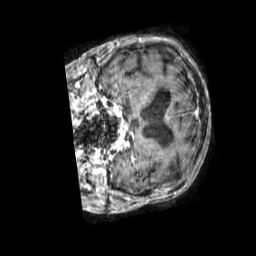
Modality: T1w
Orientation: coronal
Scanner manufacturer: philips
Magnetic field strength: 3 T
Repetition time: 0.009825 s
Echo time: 0.004597 s